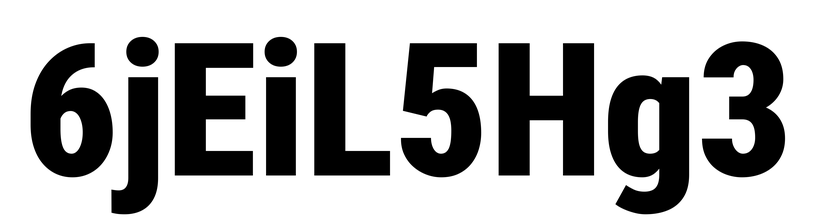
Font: Roboto_Condensed_Black